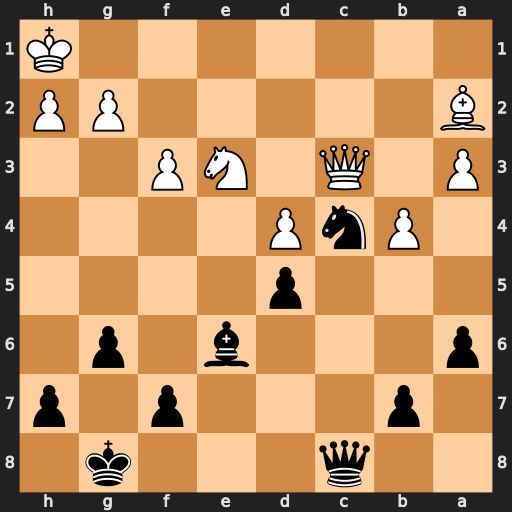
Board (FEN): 2q3k1/1p3p1p/p3b1p1/3p4/1PnP4/P1Q1NP2/B5PP/7K
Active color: b
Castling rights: -
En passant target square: -
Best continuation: Nxe3 Qxe3 Qc2